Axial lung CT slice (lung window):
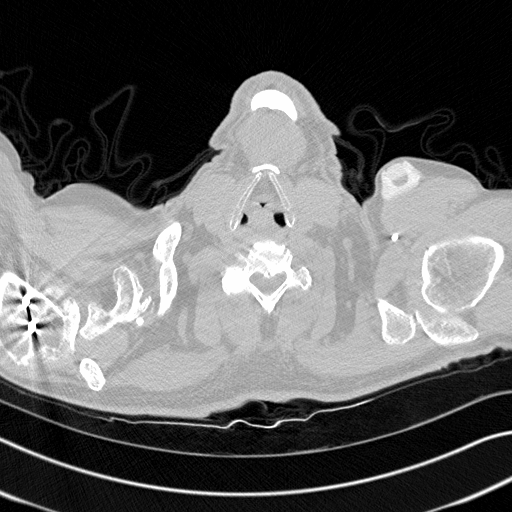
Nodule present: no